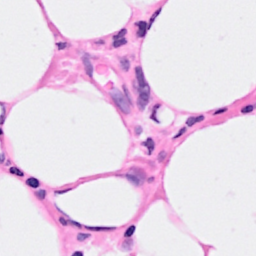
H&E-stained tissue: Breast